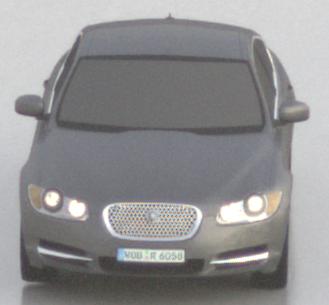
Make: Jaguar
Model: XF 3.0 V6
Detailed model: XF (X250) Limousine
Model produced from: 2010/02
Model produced until: 2010/10
Doors: 4
Color: gray
Road condition: wet road
Daytime: sunrise or sunset
Contrast: low contrast